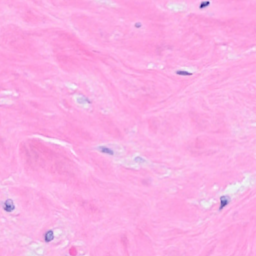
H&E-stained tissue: Breast